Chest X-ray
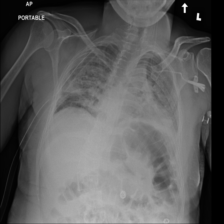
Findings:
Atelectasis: negative
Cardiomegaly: negative
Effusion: negative
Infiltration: positive
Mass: negative
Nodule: negative
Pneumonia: negative
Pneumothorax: negative
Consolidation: negative
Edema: negative
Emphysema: negative
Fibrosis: negative
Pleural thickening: negative
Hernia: negative